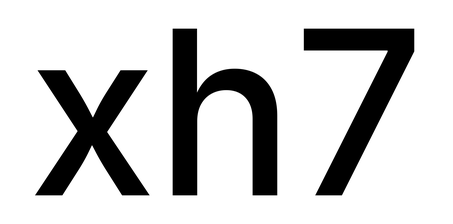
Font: Inter_Medium